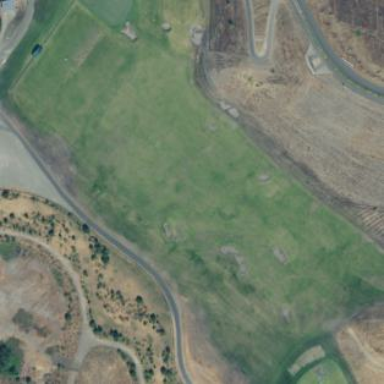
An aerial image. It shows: Grassy area used as driving range for golf.